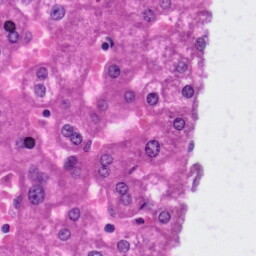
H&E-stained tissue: Liver